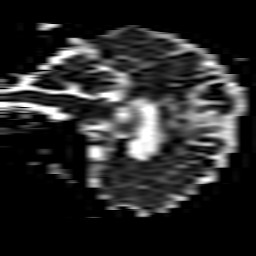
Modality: ADC
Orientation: sagittal
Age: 64
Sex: female
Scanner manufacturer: philips
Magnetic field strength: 3 T
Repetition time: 4.61 s
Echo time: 0.07359 s